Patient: sex F, age 68
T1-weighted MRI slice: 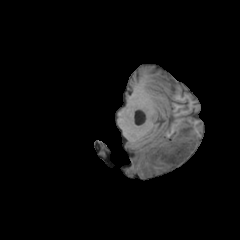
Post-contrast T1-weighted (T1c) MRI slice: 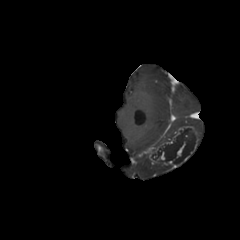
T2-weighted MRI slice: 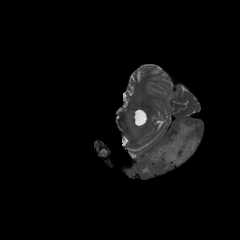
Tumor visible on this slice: yes
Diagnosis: Glioblastoma, IDH-wildtype
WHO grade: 4